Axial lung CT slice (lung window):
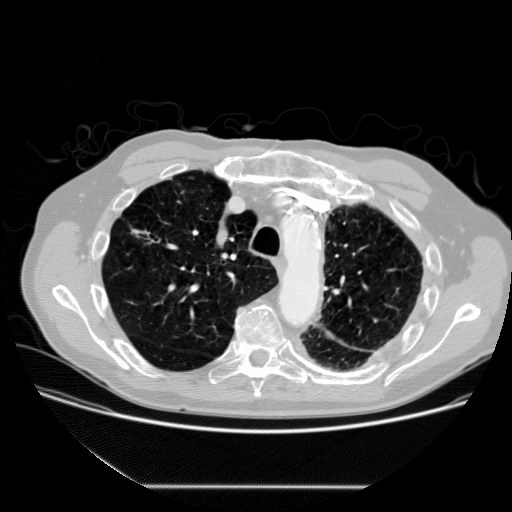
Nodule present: no